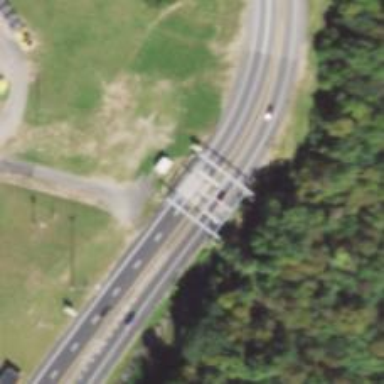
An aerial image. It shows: Toll gantry on the road.